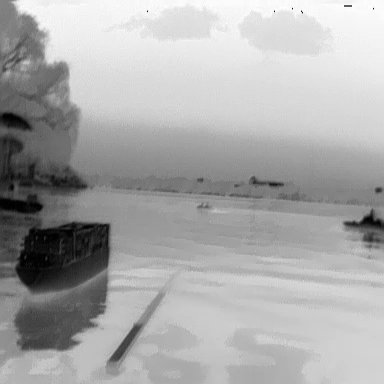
There is a fishing_boat in the infrared image.